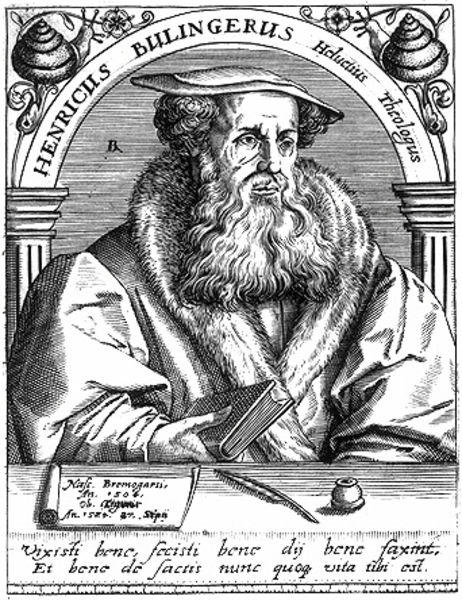
Titel: Bildnis des Heinrich Bullinger
Künstler: Matthaeus (d.Ä.) Becker
Institution: (Seriendruck)
Schlagwörter: feder, hand, mann, blume, blumen, grau, hintergrund, hut, mund, nase, säule, säulen, tisch, zeichnung, blick, blüte, schal, ornament, alt, bart, hemd, jacke, kappe, mütze, architektur, augen, bibel, falten, halten, kragen, pelz, vollbart, bildnis, portrait, porträt, gewand, haare, mantel, fassen, lippen, locken, ranken, topf, schrift, papier, schreibtisch, bogen, grafik, rand, rundbogen, tafel, inschrift, floral, stola, striche, bucht, nische, tusche, alter, greis, buch, druck, initialen, radierung, stich, schwarzweiß, text, strin, henrik, kittel, kranz, portrai, tinte, zwickel, kapitelle, ranke, kiel, barett, pelzkragen, papierrolle, brief, schreiben, müde, schriftrolle, schnecke, schnecken, schnekce, tintenfass, kupferstich, faß, federkiel, latein, lateinisch, heinrich, umschrift, kuperstich, han, reformation, seriendruck, schrfit, theologe, ich sehe kein bild, henricus, theologie, potrtät, kursive, gänsekiel, handhut, vixisti bene, fedser